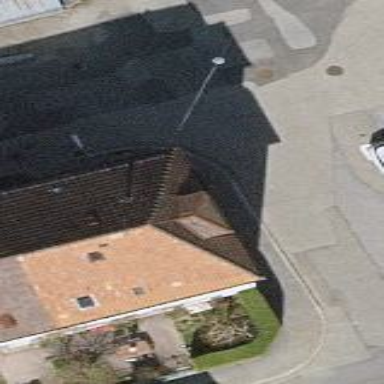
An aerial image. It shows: Apartment building with side-hipped roof.